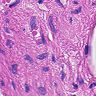
Metastatic tissue present: no